Interaction volume radius: 10 \u00c5
Interaction volume height: 30 \u00c5
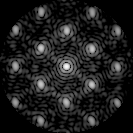
Disorder parameter: 0.2866